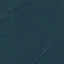
Land use / land cover class: Forest